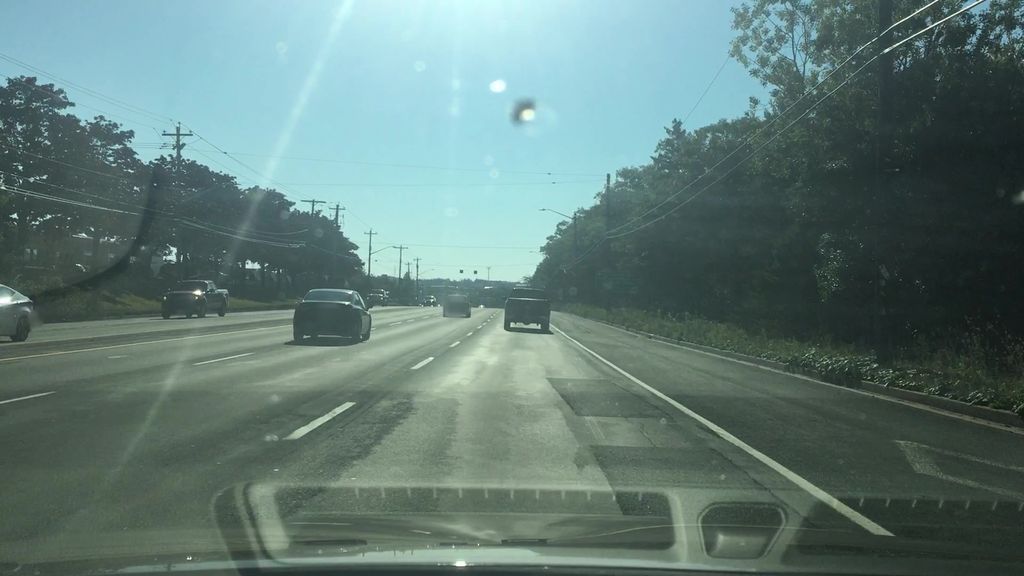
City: halifax